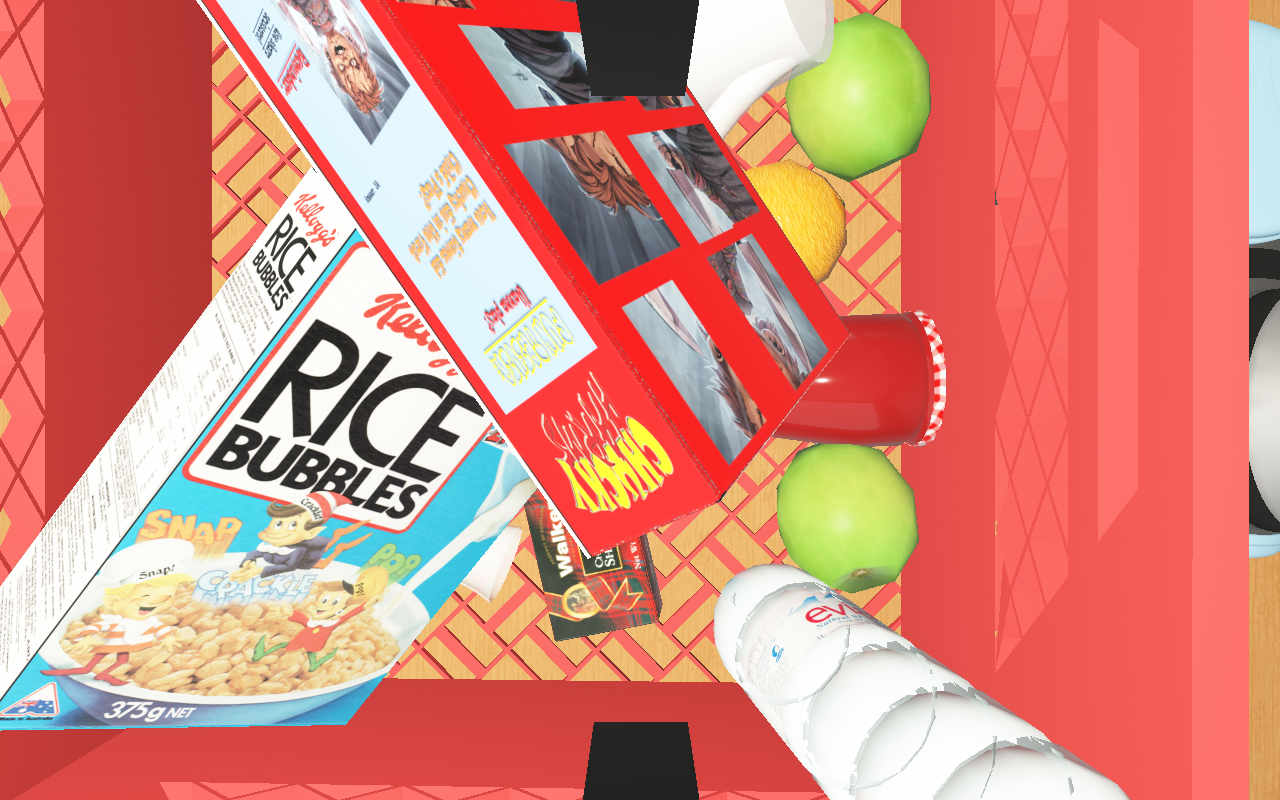
Objects in the scene:
apple
apple
orange
plate
wineglass
cereal box
cereal box